The plot is a Hilbert-envelope spectrum of a rotating bearing's acceleration signal, annotated with the bearing's characteristic defect frequencies. What is the most likely bearing condition (normal, inner_race, outer_race, ball)?
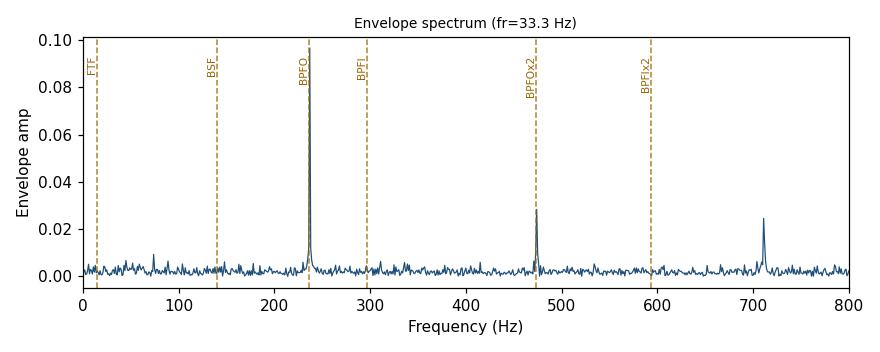
Answer: outer_race